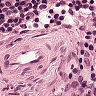
Metastatic tissue present: no